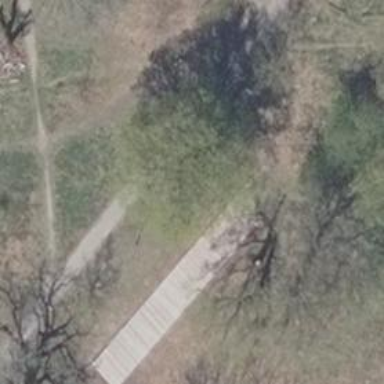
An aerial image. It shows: Disc golf basket.